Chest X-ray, AP view. Patient: 45 years old, sex M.
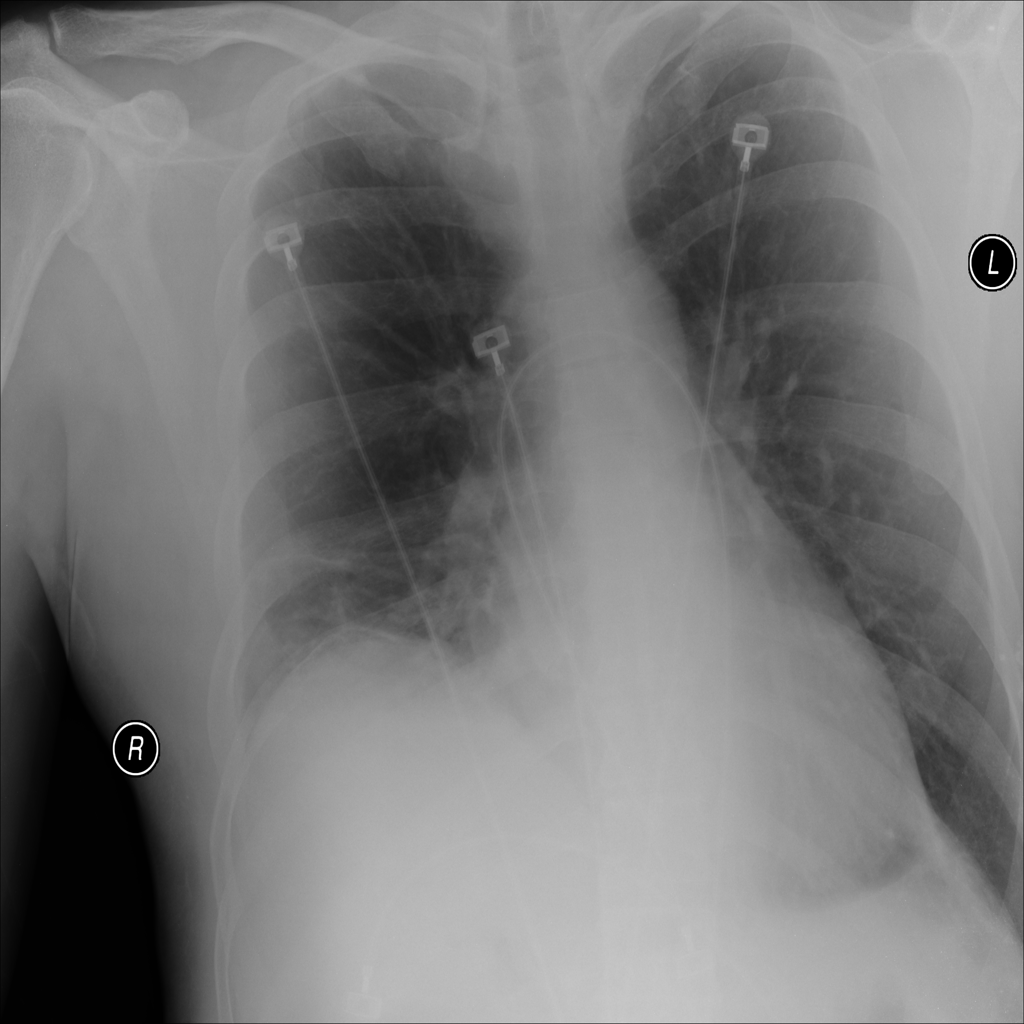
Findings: Atelectasis